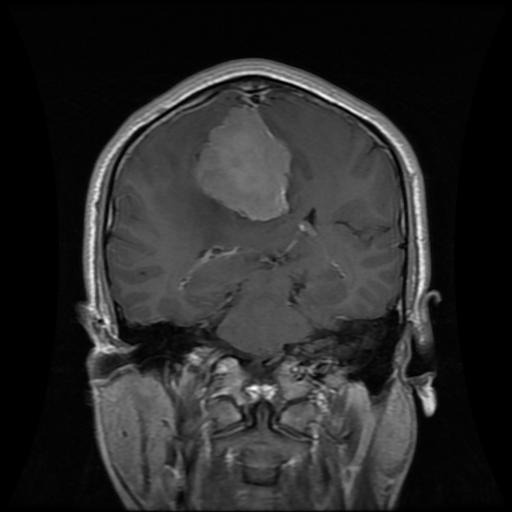
Label: meningioma